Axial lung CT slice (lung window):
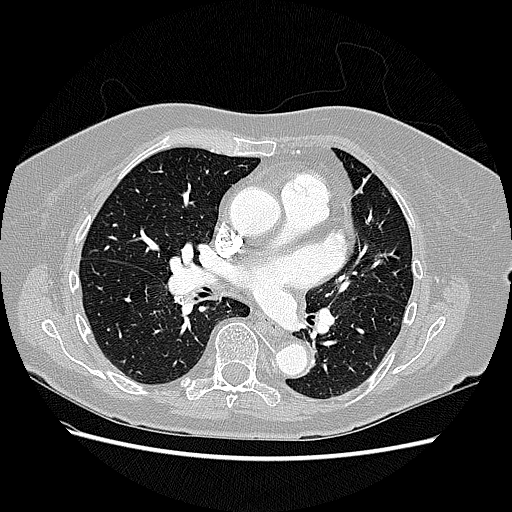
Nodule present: no